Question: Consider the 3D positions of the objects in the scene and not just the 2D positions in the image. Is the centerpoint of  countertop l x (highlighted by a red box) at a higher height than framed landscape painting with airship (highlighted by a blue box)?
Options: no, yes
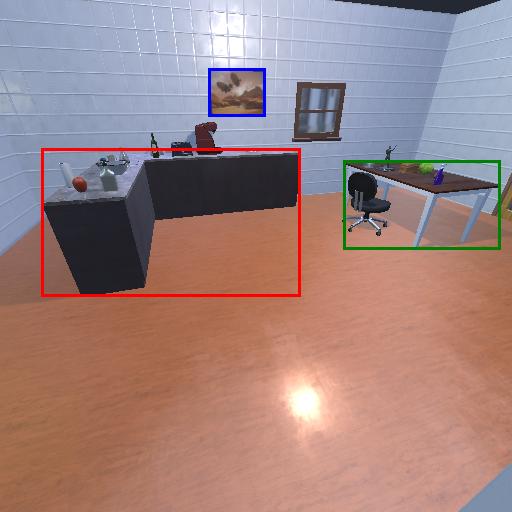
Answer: no